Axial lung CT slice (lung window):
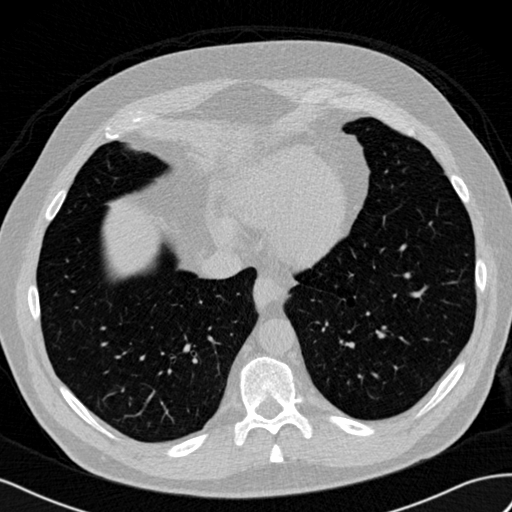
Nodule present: no